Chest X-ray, AP view. Patient: 61 years old, sex F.
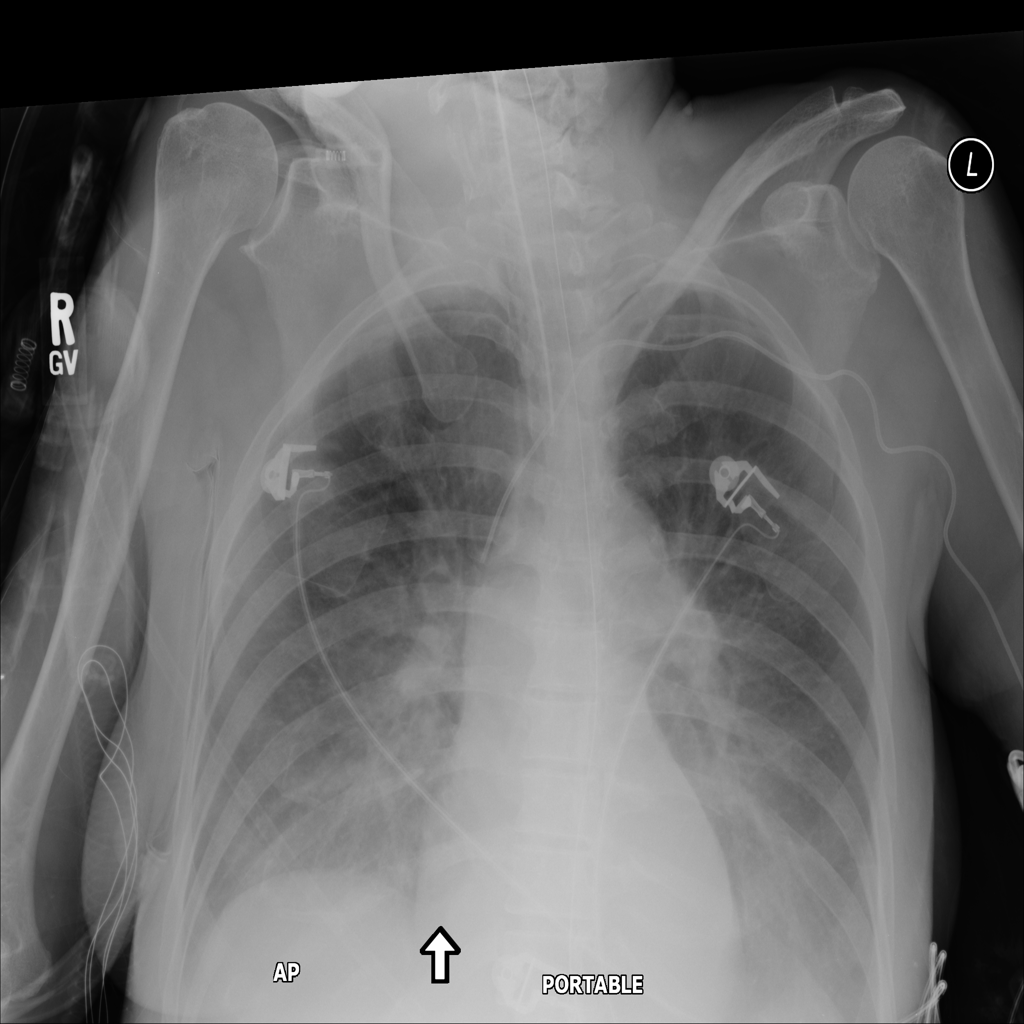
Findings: Consolidation